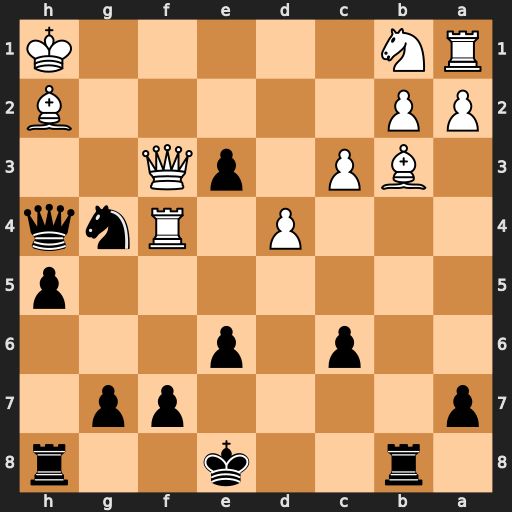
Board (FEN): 1r2k2r/p4pp1/2p1p3/7p/3P1Rnq/1BP1pQ2/PP5B/RN5K
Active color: b
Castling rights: k
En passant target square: -
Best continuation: Qxh2#